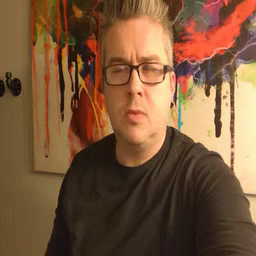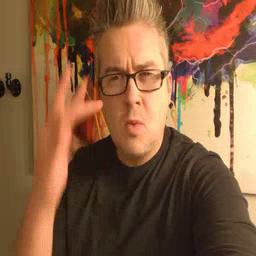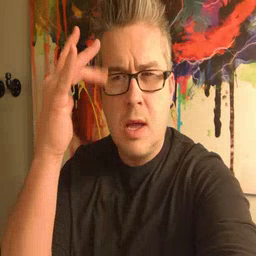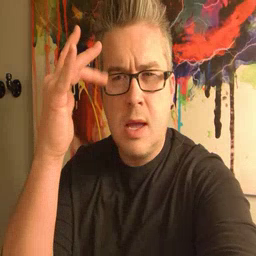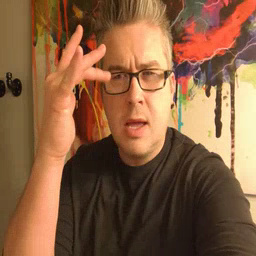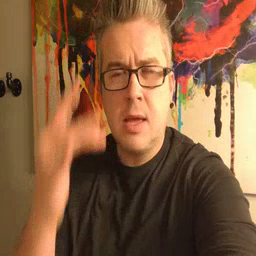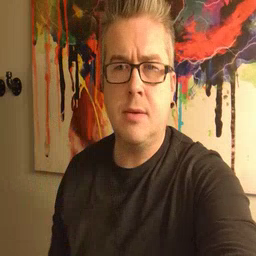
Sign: why